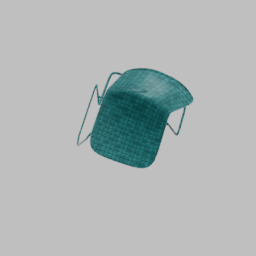
Label: furniture